Question: I am trying to create large initials in < p > elements which should start on sencond line and cover two lines but in firefox the first letter is not positioned as I expect (Works everywhere else, even in IE, only FF makes problems...)
<URL>

Any ideas how to make it start on same level?
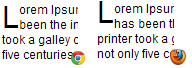
Answer: This has worked for me, though it's not very elegant:
> So to get a cross browser drop cap effect using ':first-letter' pseudo-element that vertically aligns, you need to apply 'float: left', then find the height of the typeface cap height, reduce the line-height to that, adjust margin-top so it aligns correctly in Firefox and in Opera or a WebKit browser, and then using conditional comments for an IE only stylesheet remove margin-top and change line-height to correctly vertically align the type.
'''
p::first-letter {
float: left;
font-family: Georgia, serif;
font-size: 75px;
line-height: 60px;
padding: 3px;
}
'''
<URL>